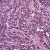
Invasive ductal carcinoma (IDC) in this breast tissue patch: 1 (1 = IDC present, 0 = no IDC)